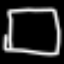
Label: square